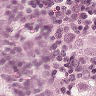
Metastatic tissue present: yes